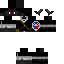
A male skeleton skin with dark skin, wearing brown helmet dressed in a black armor chest and black pants, featuring a closed mouth.